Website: apple
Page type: address-validator
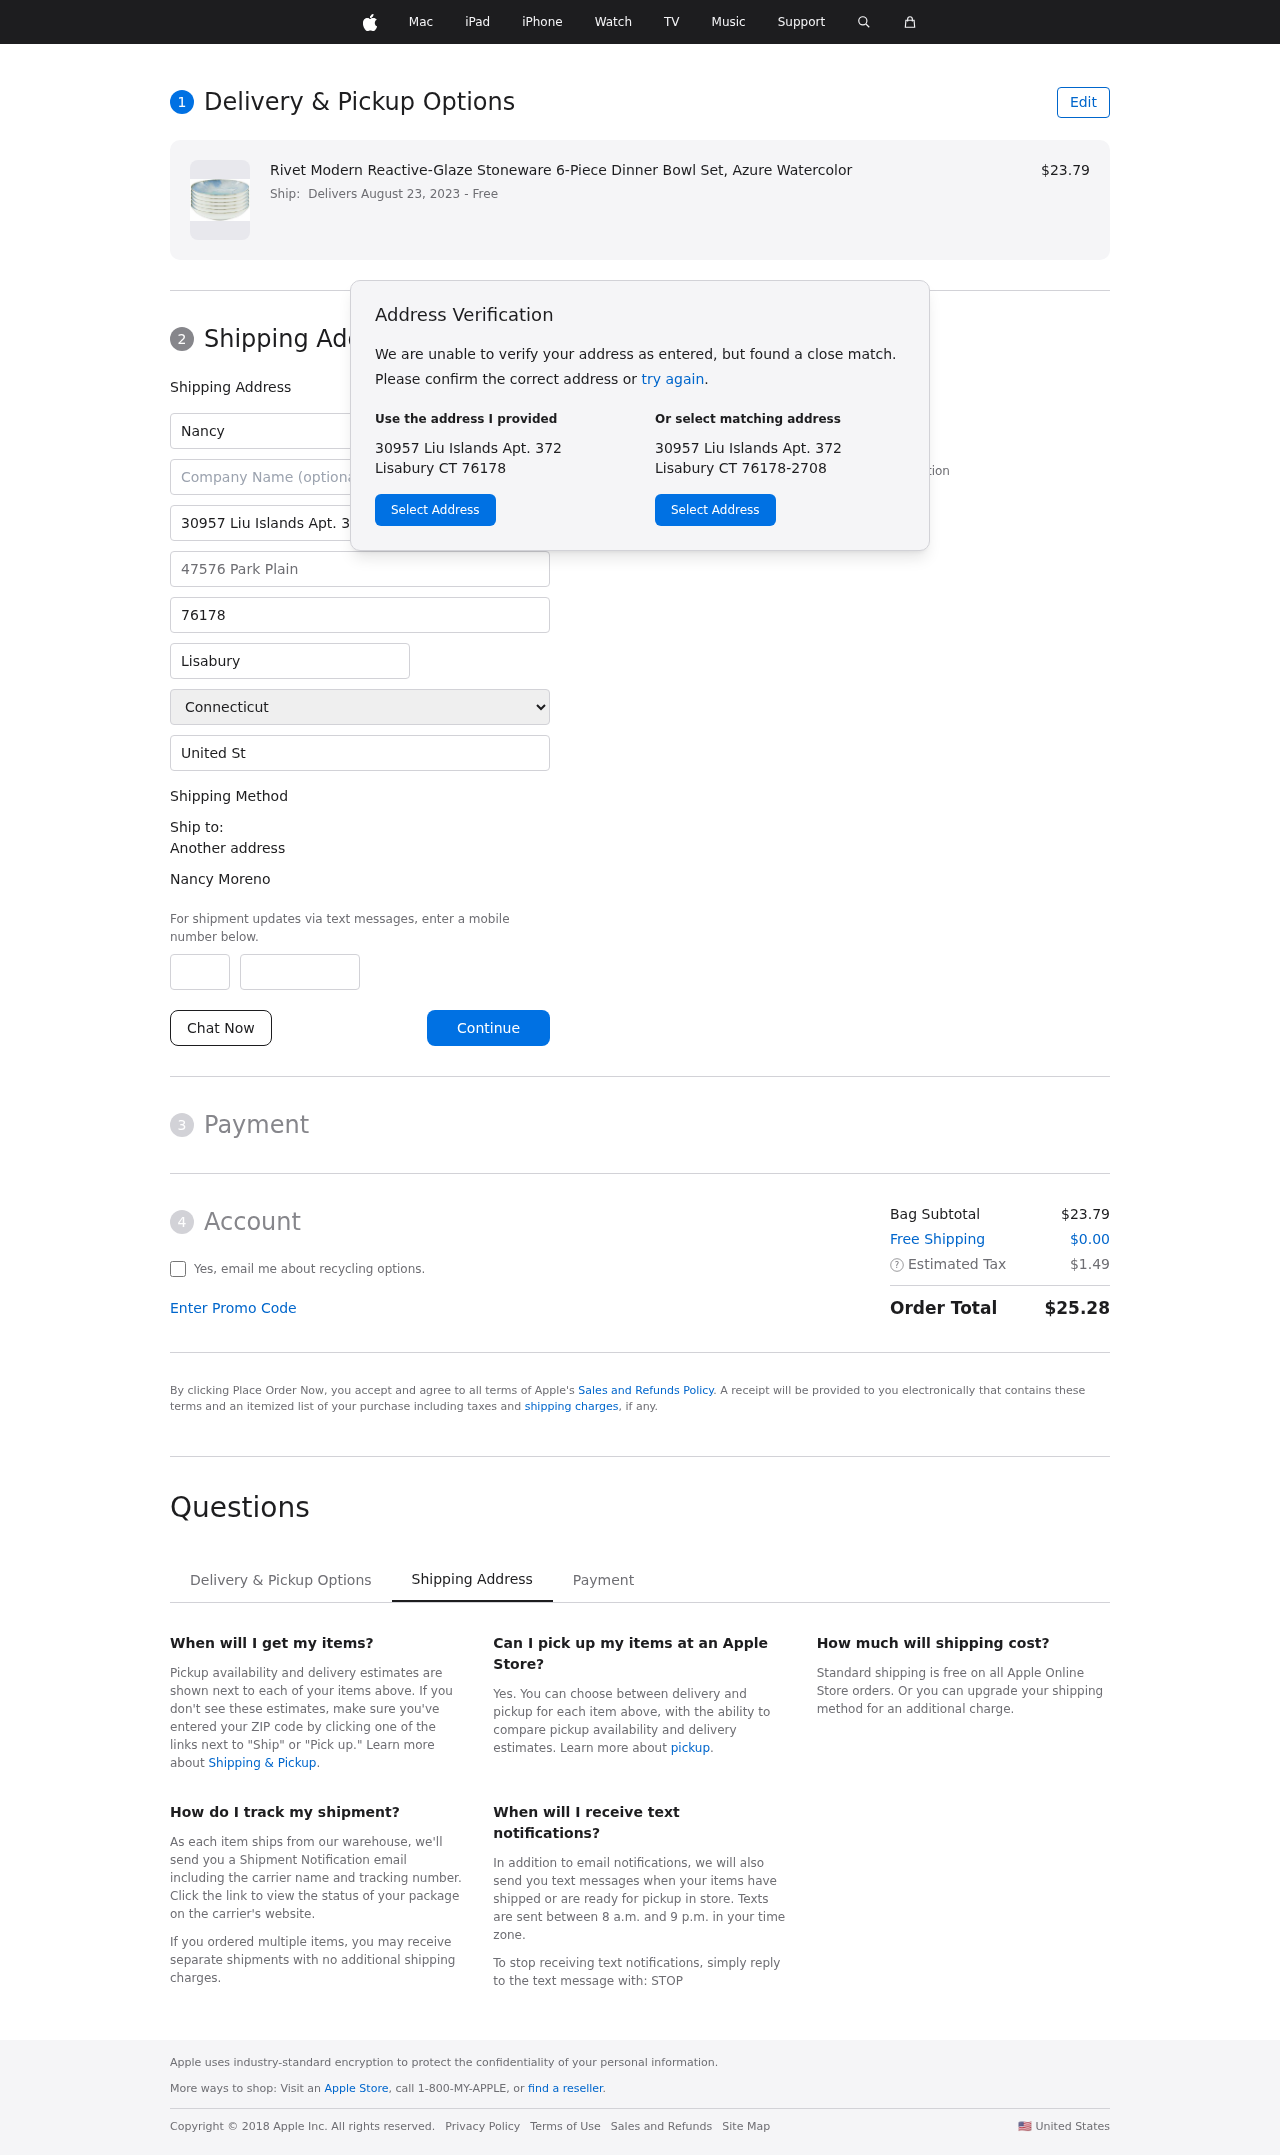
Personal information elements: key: PII_CITY
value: Lisabury
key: PII_COUNTRY
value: United States
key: PII_FIRSTNAME
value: Nancy
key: PII_FULLNAME
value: Nancy Moreno
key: PII_LASTNAME
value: Moreno
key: PII_PHONE_AREA
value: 309
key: PII_PHONE_SUFFIX
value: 8331
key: PII_POSTCODE
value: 76178
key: PII_STATE
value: Connecticut
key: PII_STREET
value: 30957 Liu Islands Apt. 372
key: PII_STREET2
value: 47576 Park Plain
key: PII_CITY_STATE_ZIP
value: Lisabury CT 76178
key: PII_STATE_ABBR
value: CT
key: PII_POSTCODE_FULL
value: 76178
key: PII_POSTCODE_NUMERIC
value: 76178
Product elements: key: PRODUCT1_NAME
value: Rivet Modern Reactive-Glaze Stoneware 6-Piece Dinner Bowl Set, Azure Watercolor
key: PRODUCT1_PRICE
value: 23.79
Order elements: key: ORDER_DELIVERY_DATE
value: Delivers August 23, 2023
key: ORDER_SUBTOTAL
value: $23.79
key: ORDER_SHIPPING_COST
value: $0.00
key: ORDER_TAX
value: $1.49
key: ORDER_TOTAL
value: $25.28